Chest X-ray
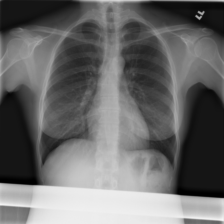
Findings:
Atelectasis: negative
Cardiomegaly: negative
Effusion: negative
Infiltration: negative
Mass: negative
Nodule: negative
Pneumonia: negative
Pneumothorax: negative
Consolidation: negative
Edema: negative
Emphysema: negative
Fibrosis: negative
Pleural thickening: negative
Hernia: negative